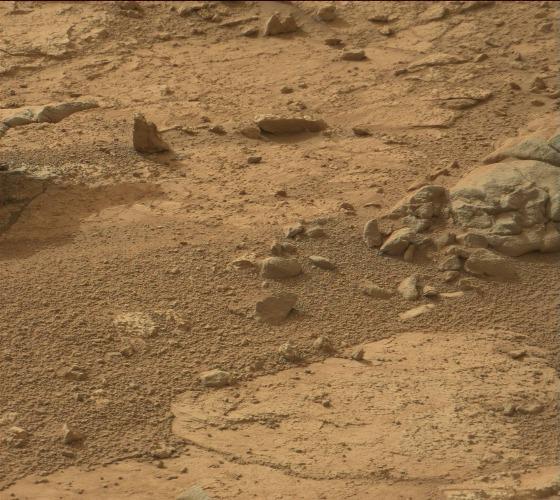
Terrain classes present: Bedrock, Gravel / Sand / Soil, Rock, Shadow